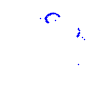
Particle: proton